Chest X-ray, PA view. Patient: 16 years old, sex M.
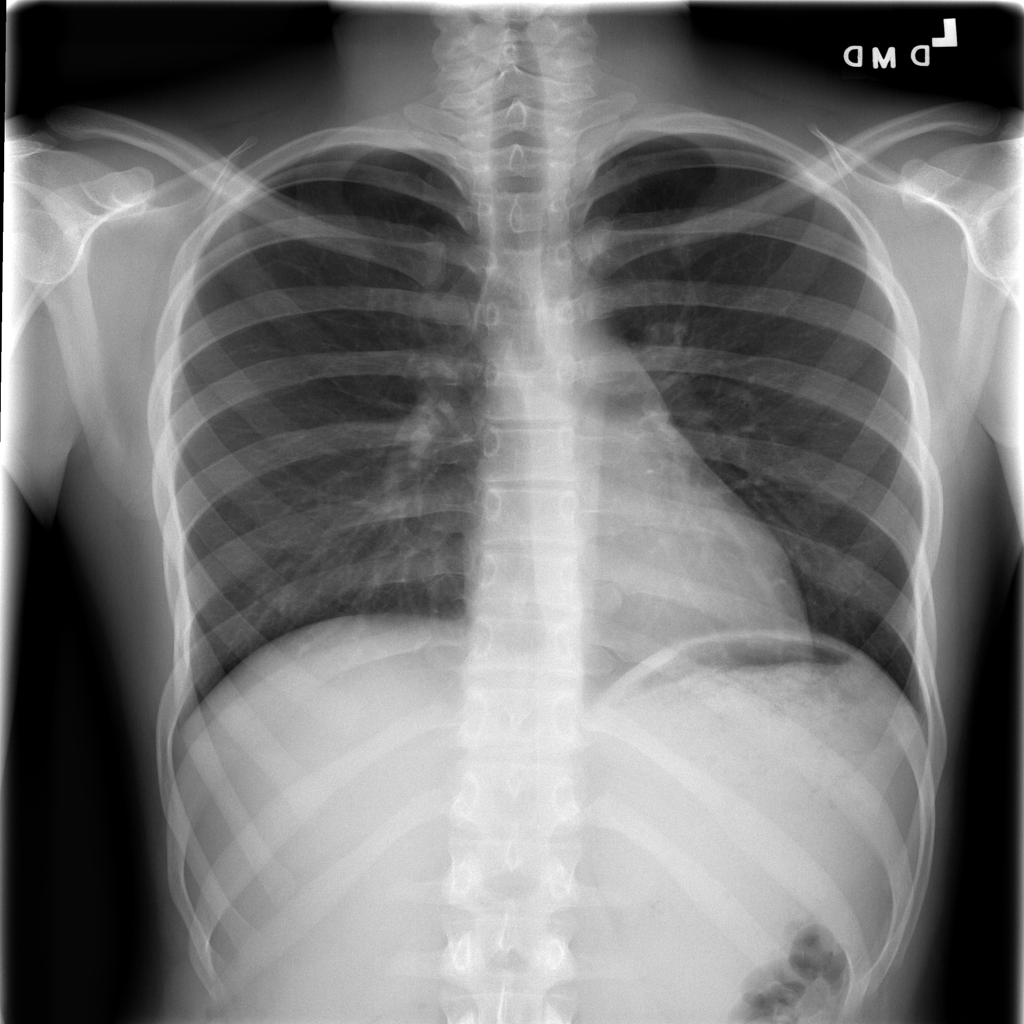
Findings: No Finding